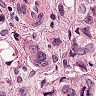
Metastatic tissue present: yes